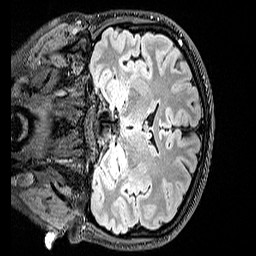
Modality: FLAIR
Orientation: coronal
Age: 21
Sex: female
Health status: healthy
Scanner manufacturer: siemens
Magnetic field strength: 3 T
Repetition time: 5 s
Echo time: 0.388 s